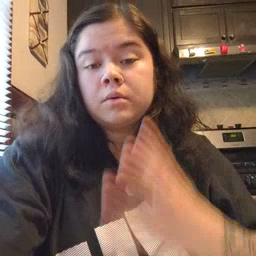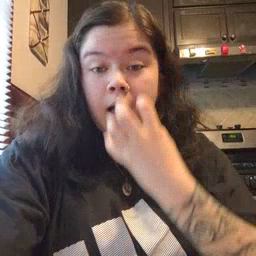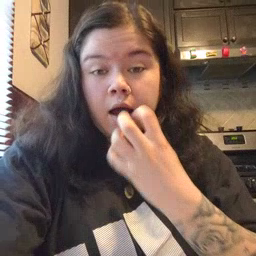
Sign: mad